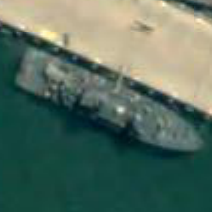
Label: destroyer